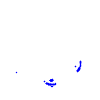
Particle: kaon